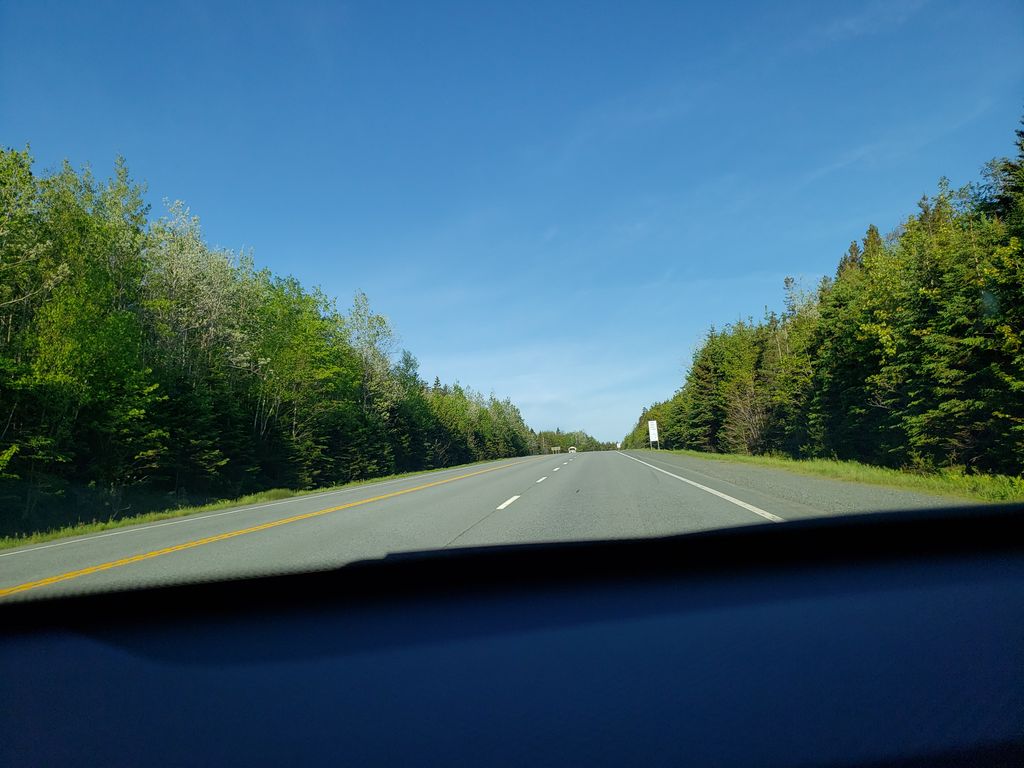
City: halifax